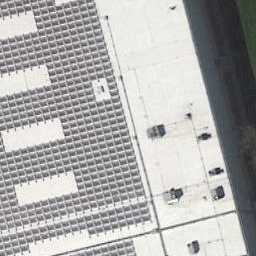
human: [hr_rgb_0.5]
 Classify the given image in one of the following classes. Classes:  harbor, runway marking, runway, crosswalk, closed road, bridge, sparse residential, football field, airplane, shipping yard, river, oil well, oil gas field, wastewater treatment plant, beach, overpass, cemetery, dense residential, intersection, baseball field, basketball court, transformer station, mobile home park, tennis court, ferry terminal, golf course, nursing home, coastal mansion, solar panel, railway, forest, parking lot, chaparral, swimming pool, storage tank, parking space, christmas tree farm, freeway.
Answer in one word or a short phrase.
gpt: solar panel